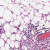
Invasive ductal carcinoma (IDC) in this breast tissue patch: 0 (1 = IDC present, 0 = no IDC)